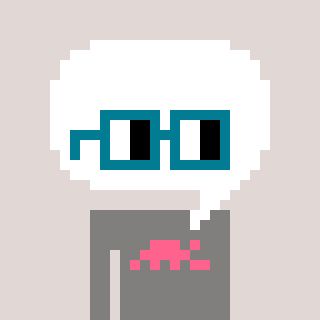
a pixel art character with square dark green glasses, a speech bubble-shaped head and a bluegrey-colored body on a warm background